Question: I am resizing png images which might have alpha channel.
Everything works good, with one exception:
I get some gray pixels around the transparent areas.
The original image doesn't have any drop shadows.
Is there a way to fix this / work it around?

I am using SmoothResize by Gustavo Daud (See the first answer to <URL>, to resize the png image.
I cannot provide the code that I am using as I did not write it and do not have the author's permission to publish it.
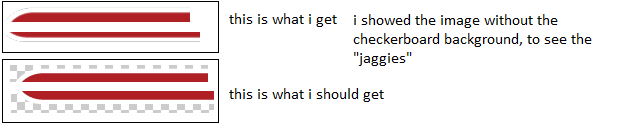
Answer: I suspect that is caused by 2 things: funny RGBA values in PNG and naive resizing code.
You are looking for RGB values in transparent areas. Despite transparent areas having Alpha at 0, they still have an RGB info. In your case I would expect that transparent areas are filled with black RGB value. That is what might cause the grey outline after resize if the resize is done naively. Example: What happens if code resizes 2 adjustent pixels (0,0,0,0) and (255,255,255,255) into one? Both pixels contribute by 50% The result is 128,128,128,128) which is semi-transparent grey. Same thing happens when you upscale by e.g x1.5, the added pixel inbetween original two will be grey. Usually that does not happen because image-editing software is smart enough to fill those invisible pixels with color from nearest visible pixel.
You can try to "fix" the PNG by filling transparent areas with white (or another color that is on border of your images).
Another approach is to (write or find library), that will ignore transparent pixels RGB values (e.g. by taking RGB from closest non-transparent pixel).